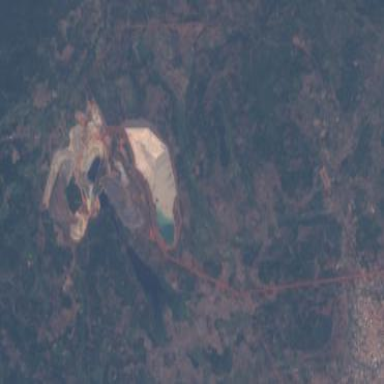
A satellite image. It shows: Industrial mine with ground surface. It is designated as quarry according to the land use.